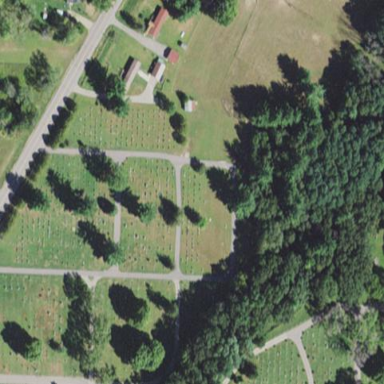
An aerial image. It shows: Cemetery.